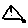
Label: triangle